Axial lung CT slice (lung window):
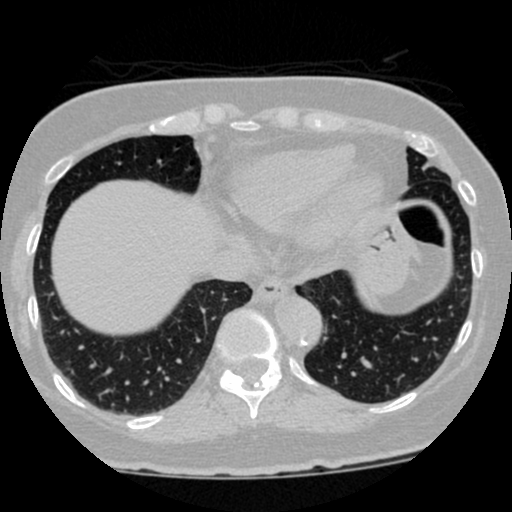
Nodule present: no